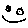
Label: smiley face